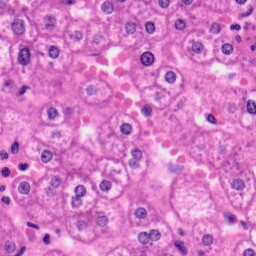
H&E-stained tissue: Liver